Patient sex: M
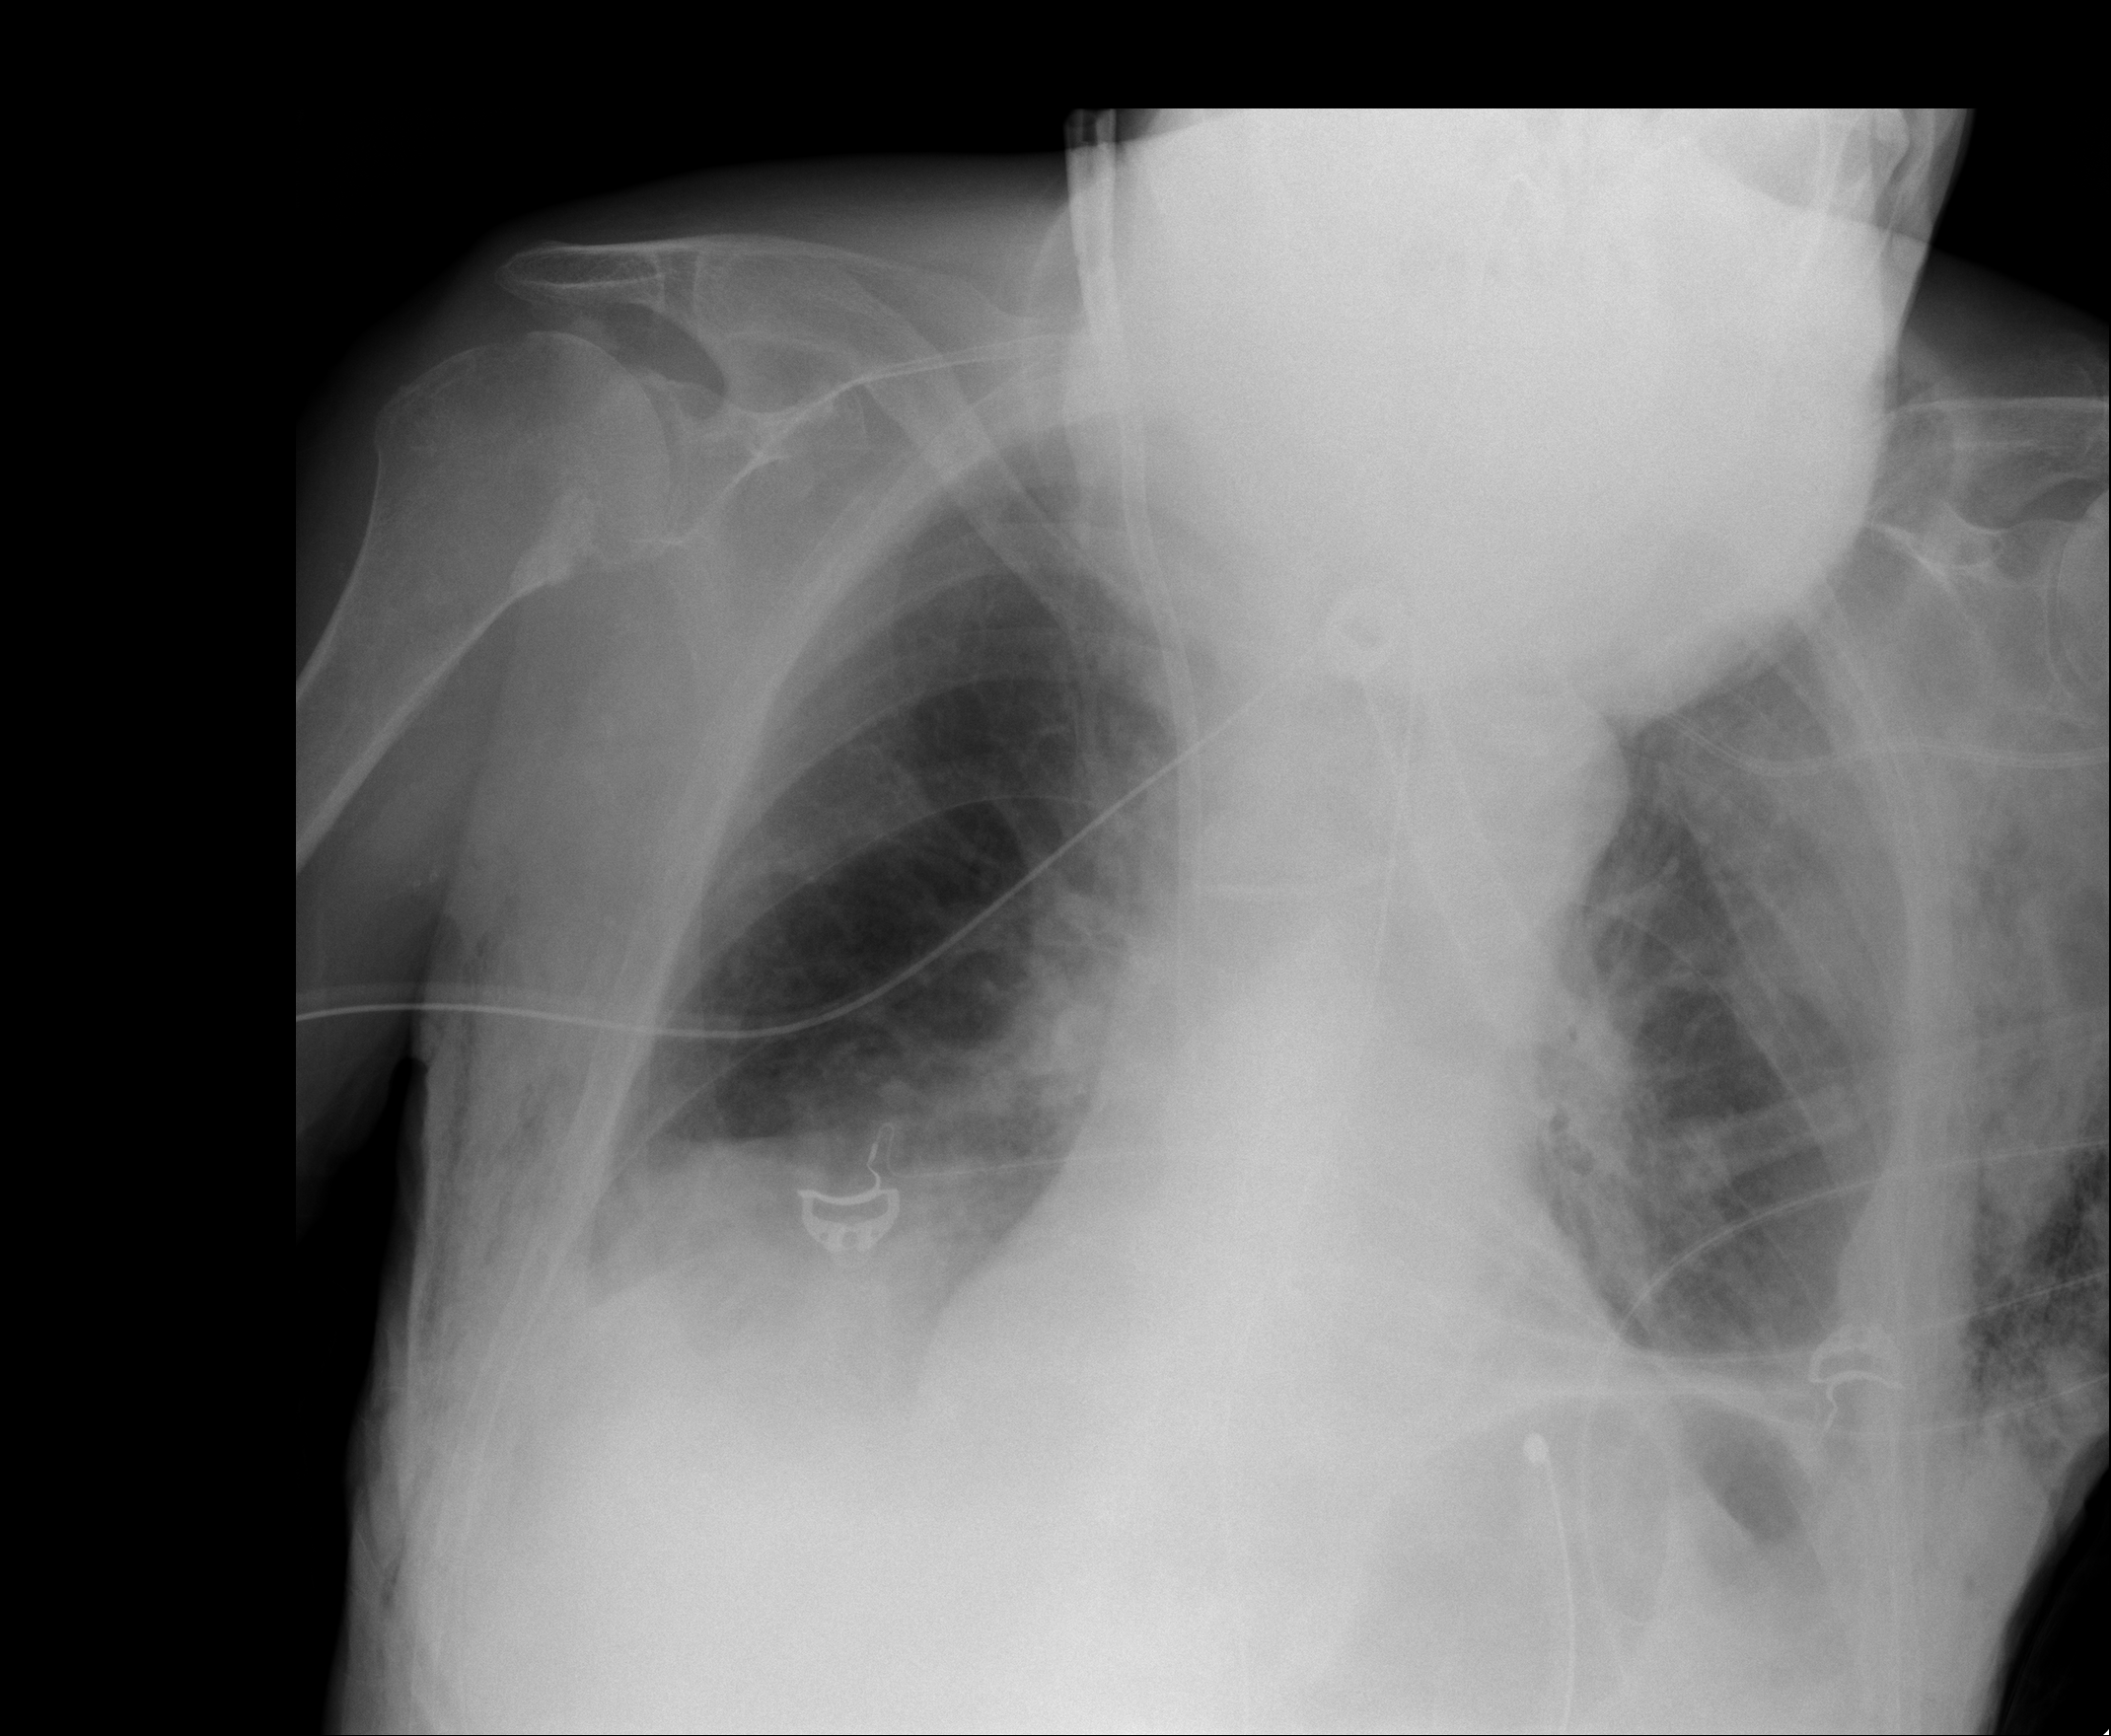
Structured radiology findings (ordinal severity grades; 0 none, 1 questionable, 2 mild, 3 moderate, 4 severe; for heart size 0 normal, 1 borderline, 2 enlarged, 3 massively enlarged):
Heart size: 0
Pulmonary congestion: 0
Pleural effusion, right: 2
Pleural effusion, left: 2
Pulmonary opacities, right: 1
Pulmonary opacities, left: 2
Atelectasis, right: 2
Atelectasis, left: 2